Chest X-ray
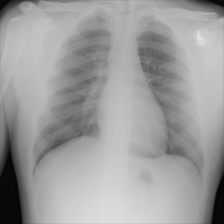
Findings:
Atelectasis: negative
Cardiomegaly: negative
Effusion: negative
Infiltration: negative
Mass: negative
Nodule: negative
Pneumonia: negative
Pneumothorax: negative
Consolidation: negative
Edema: negative
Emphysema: negative
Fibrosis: negative
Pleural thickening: negative
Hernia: negative